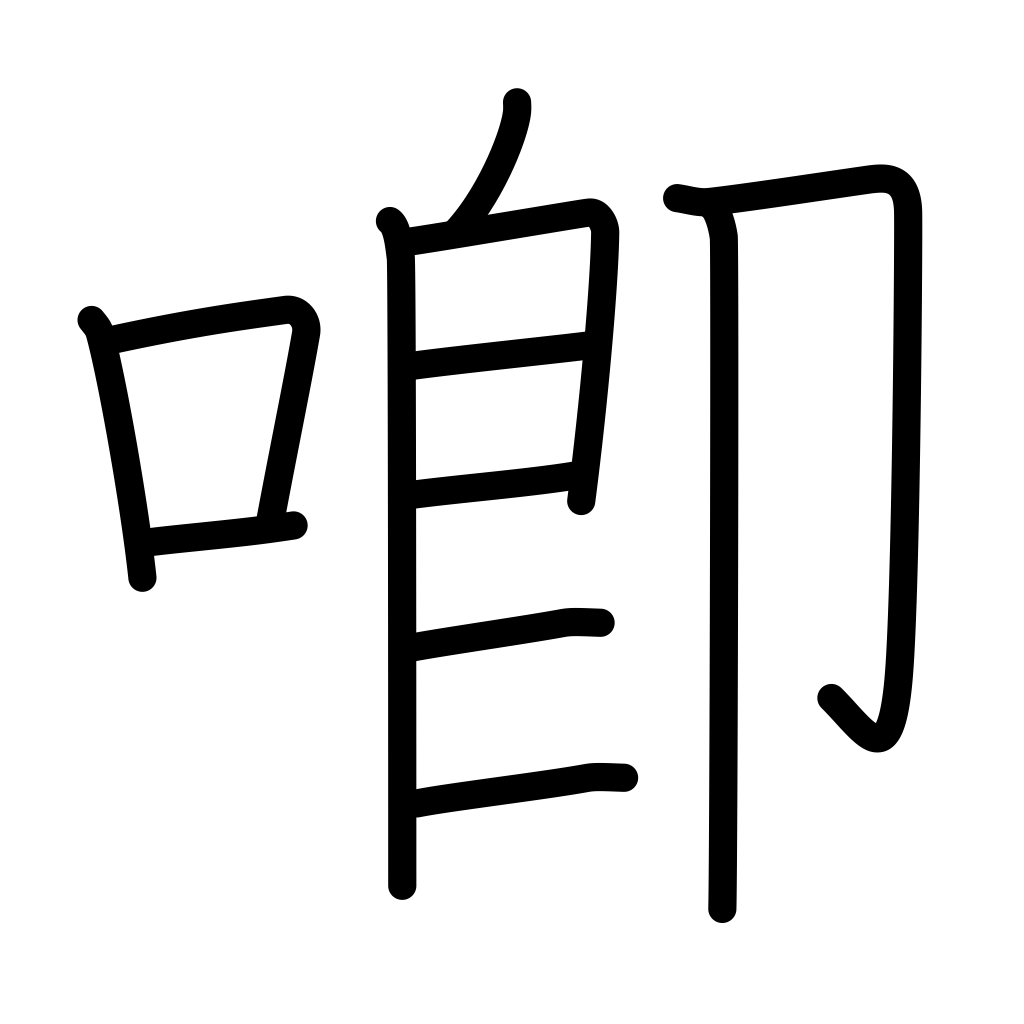
Meaning: speak resentfully